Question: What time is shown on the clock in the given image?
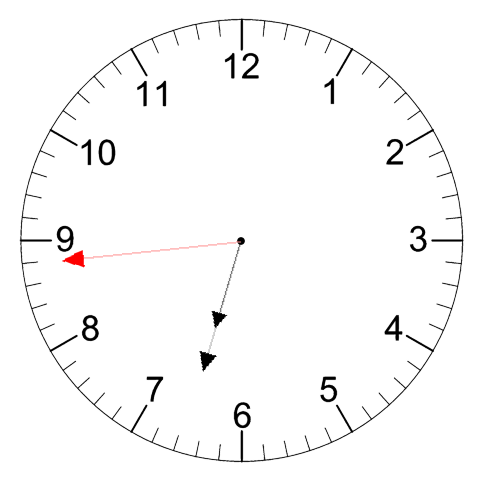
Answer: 06:32:44